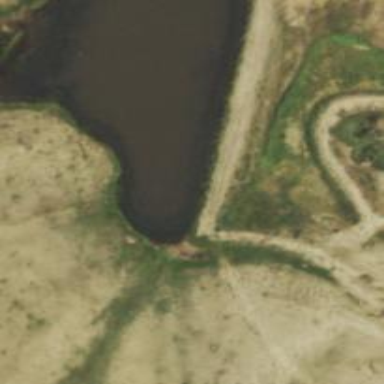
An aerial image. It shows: Dam across waterway.